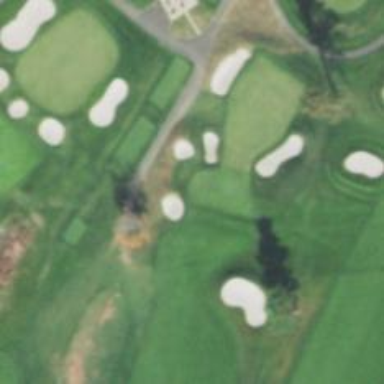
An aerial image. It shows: View of golf hole.